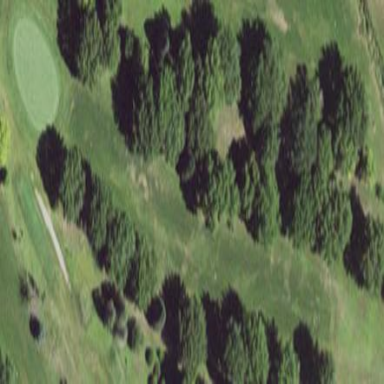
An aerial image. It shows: Grassy area designated as golf fairway.